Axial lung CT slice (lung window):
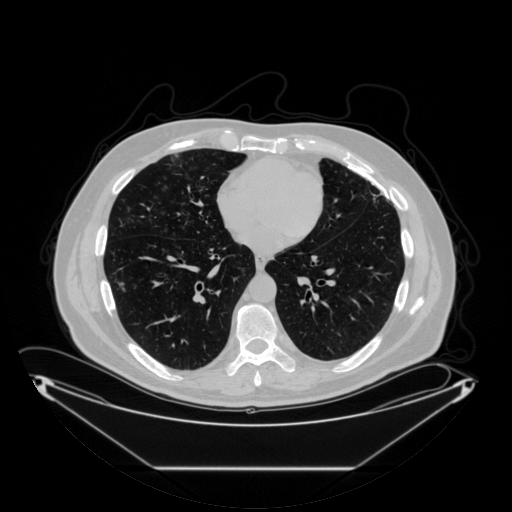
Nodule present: no